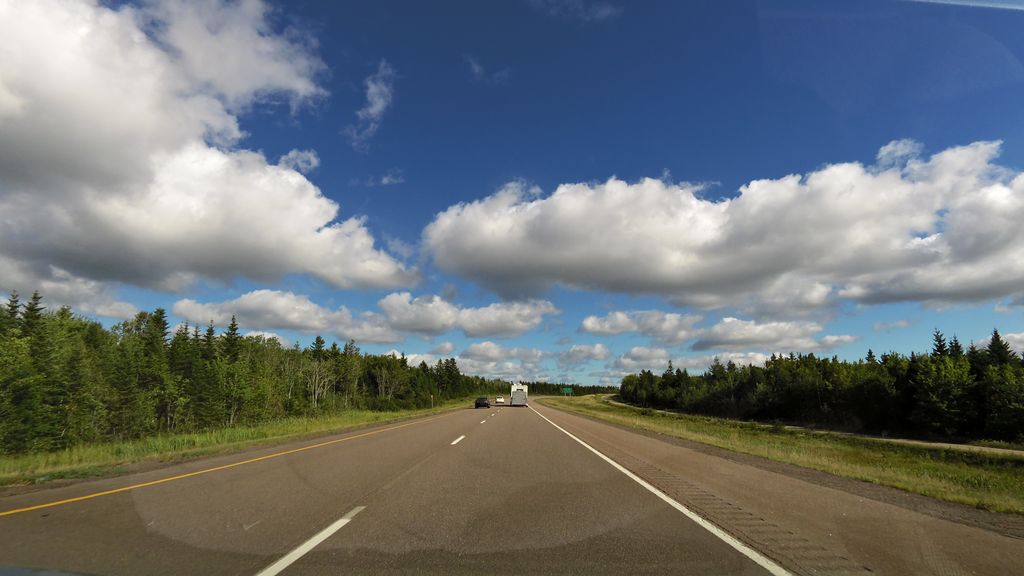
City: charlottetown